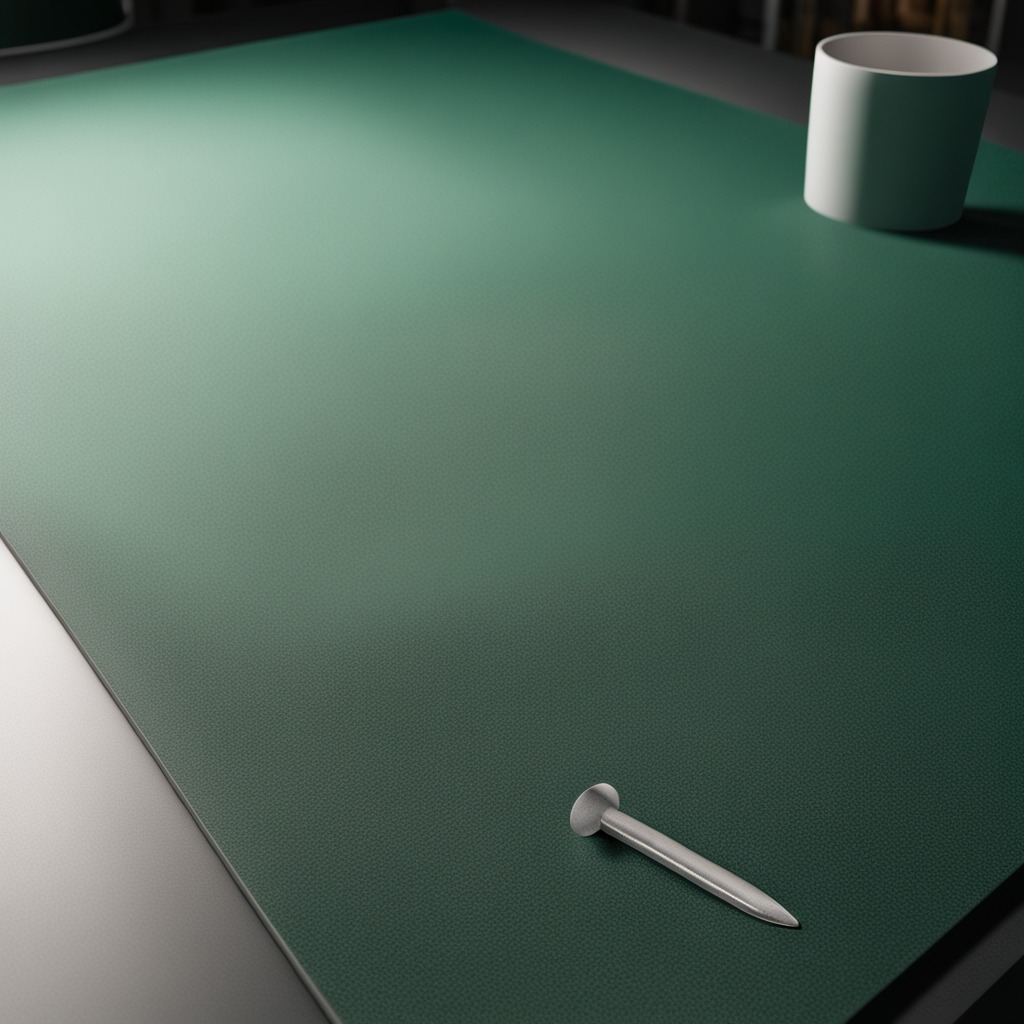
A nail is lying on a clean granite tabletop covered with a green rubber mat inside a workshop under bright overhead lighting crisp shadows high clarity worn but beneath the mat